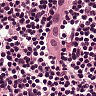
Metastatic tissue present: yes